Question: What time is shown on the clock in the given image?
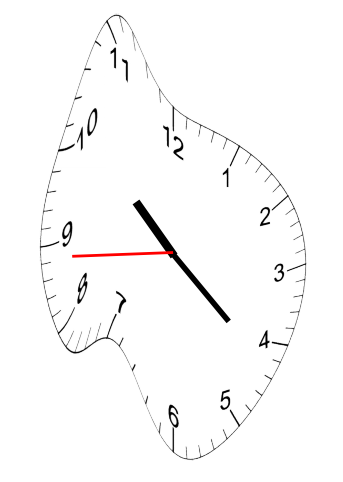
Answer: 10:21:44